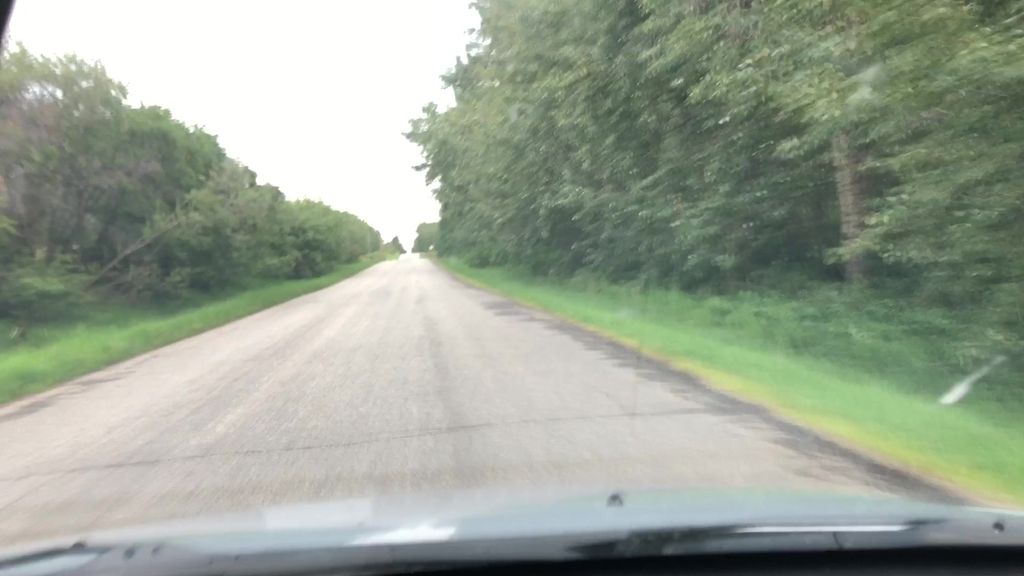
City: edmonton